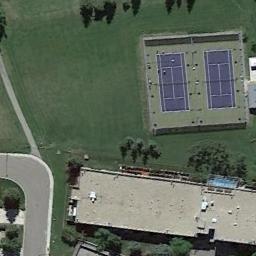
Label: tennis_court